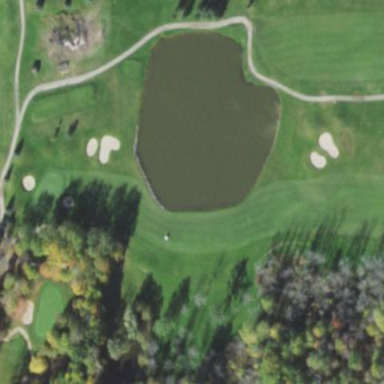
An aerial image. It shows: Water hazard on golf course.